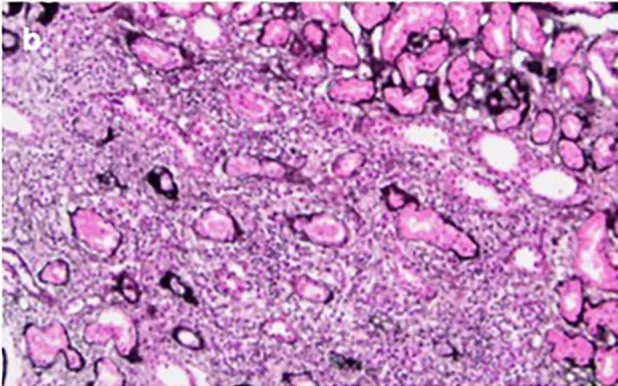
Microscopy findings of the renal biopsy. PAM stain in the interstitium shows bird's eye pattern of fibrosis (x200).
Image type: pathology (pas)